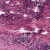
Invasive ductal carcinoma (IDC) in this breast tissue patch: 0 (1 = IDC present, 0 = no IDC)